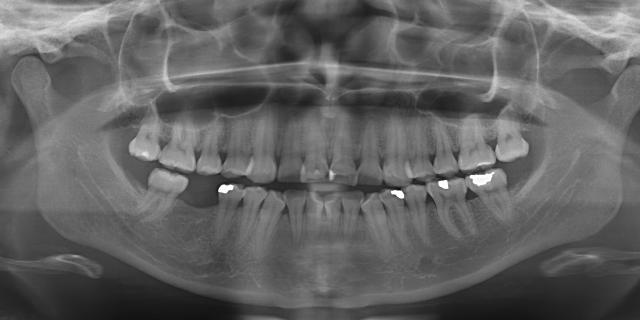
adult